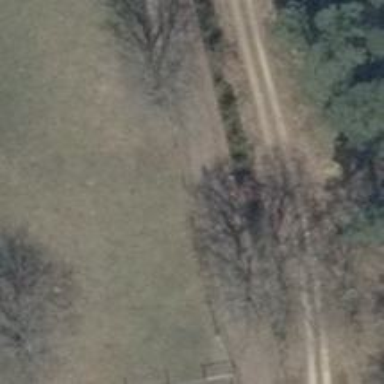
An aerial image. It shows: Path with ground surface. The path has tracktype of grade4.